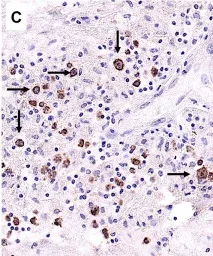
Brain autopsy. (C) CD79a highlights the large atypical B cells (arrows).
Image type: pathology (fish)